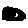
Label: circle